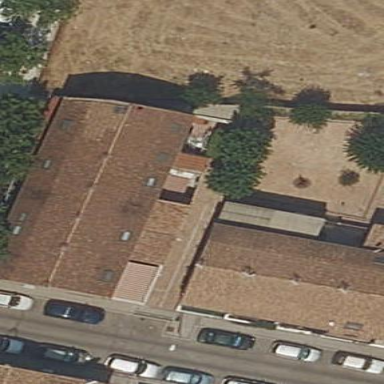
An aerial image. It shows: Detached building.